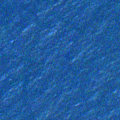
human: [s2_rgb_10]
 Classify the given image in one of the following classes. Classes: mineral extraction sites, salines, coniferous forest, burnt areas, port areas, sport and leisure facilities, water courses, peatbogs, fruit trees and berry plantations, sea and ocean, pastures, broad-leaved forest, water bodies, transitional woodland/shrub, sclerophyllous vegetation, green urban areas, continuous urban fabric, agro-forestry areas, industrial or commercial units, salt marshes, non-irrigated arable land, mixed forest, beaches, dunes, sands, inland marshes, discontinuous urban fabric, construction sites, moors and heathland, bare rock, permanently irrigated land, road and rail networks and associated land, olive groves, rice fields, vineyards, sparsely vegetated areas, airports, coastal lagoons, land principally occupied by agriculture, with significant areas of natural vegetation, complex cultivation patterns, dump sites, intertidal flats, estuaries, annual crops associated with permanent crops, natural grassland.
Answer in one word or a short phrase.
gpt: sea and ocean